Field crop: tomato
Growth stage: 1
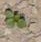
Species: solanum